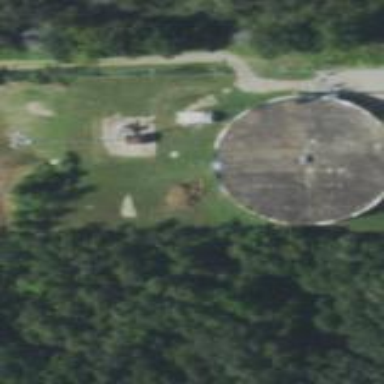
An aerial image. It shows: Storage tank that is man-made.